Question: This problem is very similar to this one: <URL>
The different solutions proposed at the link doesn't work. I tried using product clean, deleteing the Derived Data, restart XCode and the Mac, but the problem still appears.
It seems that all the error are linked to the project's precompiled header : although the PCH is working fine and has no error in itself, the errors reported look like the pch is not found for this specific file.
Also sometimes, while the build progresses, the errors appear and disappear randomly. Anyone have an idea on this?

The error only appear in the file(s) opened in the editor. If I close the file's in xcode but keep the project open, then no error are reported at all.
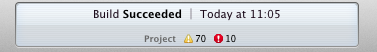
Answer: Have you tried cleaning the build folder?
In XCode, open the Product menu then hold down option. Clean should change to Clean Build Folder.
Edit:
You can also press + + +